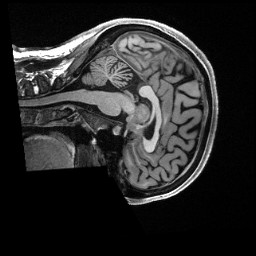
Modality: T1w
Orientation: sagittal
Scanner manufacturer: siemens
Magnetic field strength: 3 T
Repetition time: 2.5 s
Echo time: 0.00231 s